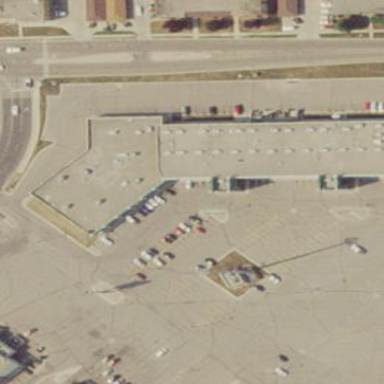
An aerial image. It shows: Commercial building.